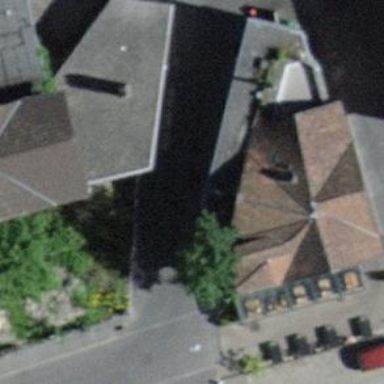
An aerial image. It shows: Building that serves as bar.